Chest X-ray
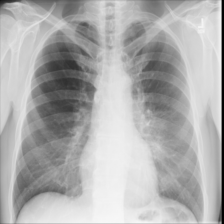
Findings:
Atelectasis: negative
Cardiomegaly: negative
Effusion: negative
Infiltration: positive
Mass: negative
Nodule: negative
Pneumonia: negative
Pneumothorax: negative
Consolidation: negative
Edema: negative
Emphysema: negative
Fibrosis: negative
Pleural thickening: negative
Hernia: negative